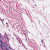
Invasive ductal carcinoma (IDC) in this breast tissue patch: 1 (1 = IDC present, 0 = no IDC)